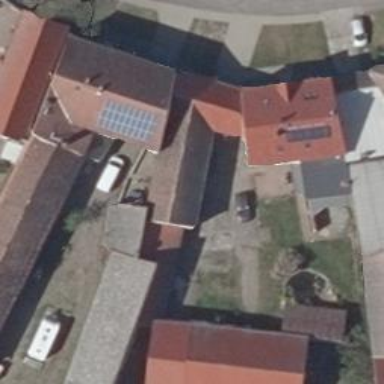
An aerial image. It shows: Solar-powered generator using photovoltaic technology. This small installation generates electricity through solar photovoltaic panels.